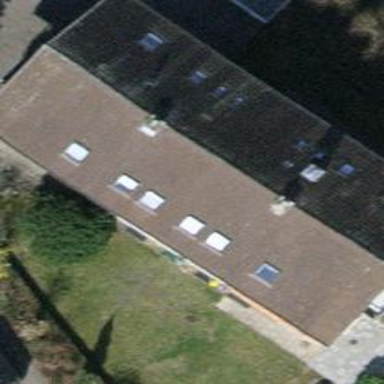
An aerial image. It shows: Gabled roof apartments building.